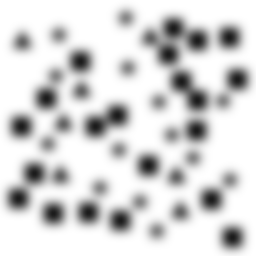
Squares: 21
Triangles: 7
Stars: 14
Total shapes: 42